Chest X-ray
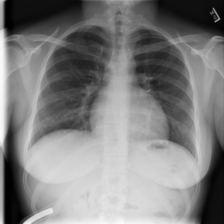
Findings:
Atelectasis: negative
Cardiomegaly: negative
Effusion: negative
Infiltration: negative
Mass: negative
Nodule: negative
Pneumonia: negative
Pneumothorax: negative
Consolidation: negative
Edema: negative
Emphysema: negative
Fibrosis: negative
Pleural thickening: negative
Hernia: negative